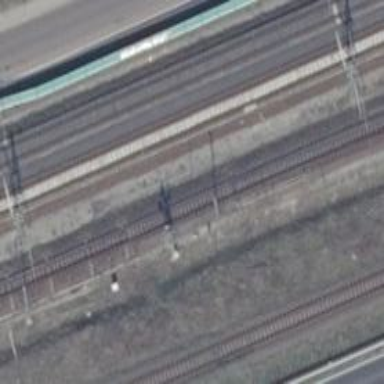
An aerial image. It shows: Railway switch.